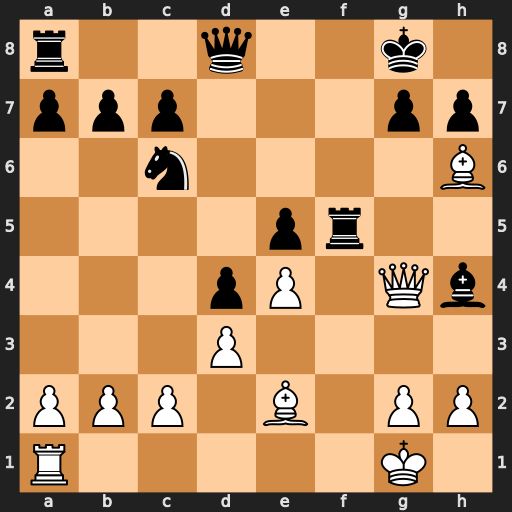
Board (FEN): r2q2k1/ppp3pp/2n4B/4pr2/3pP1Qb/3P4/PPP1B1PP/R5K1
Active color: w
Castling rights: -
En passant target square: -
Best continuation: Qxg7#